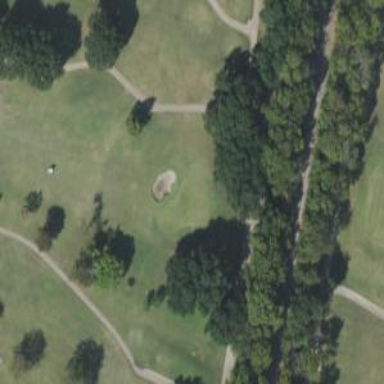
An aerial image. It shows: Golf hole.